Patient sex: M
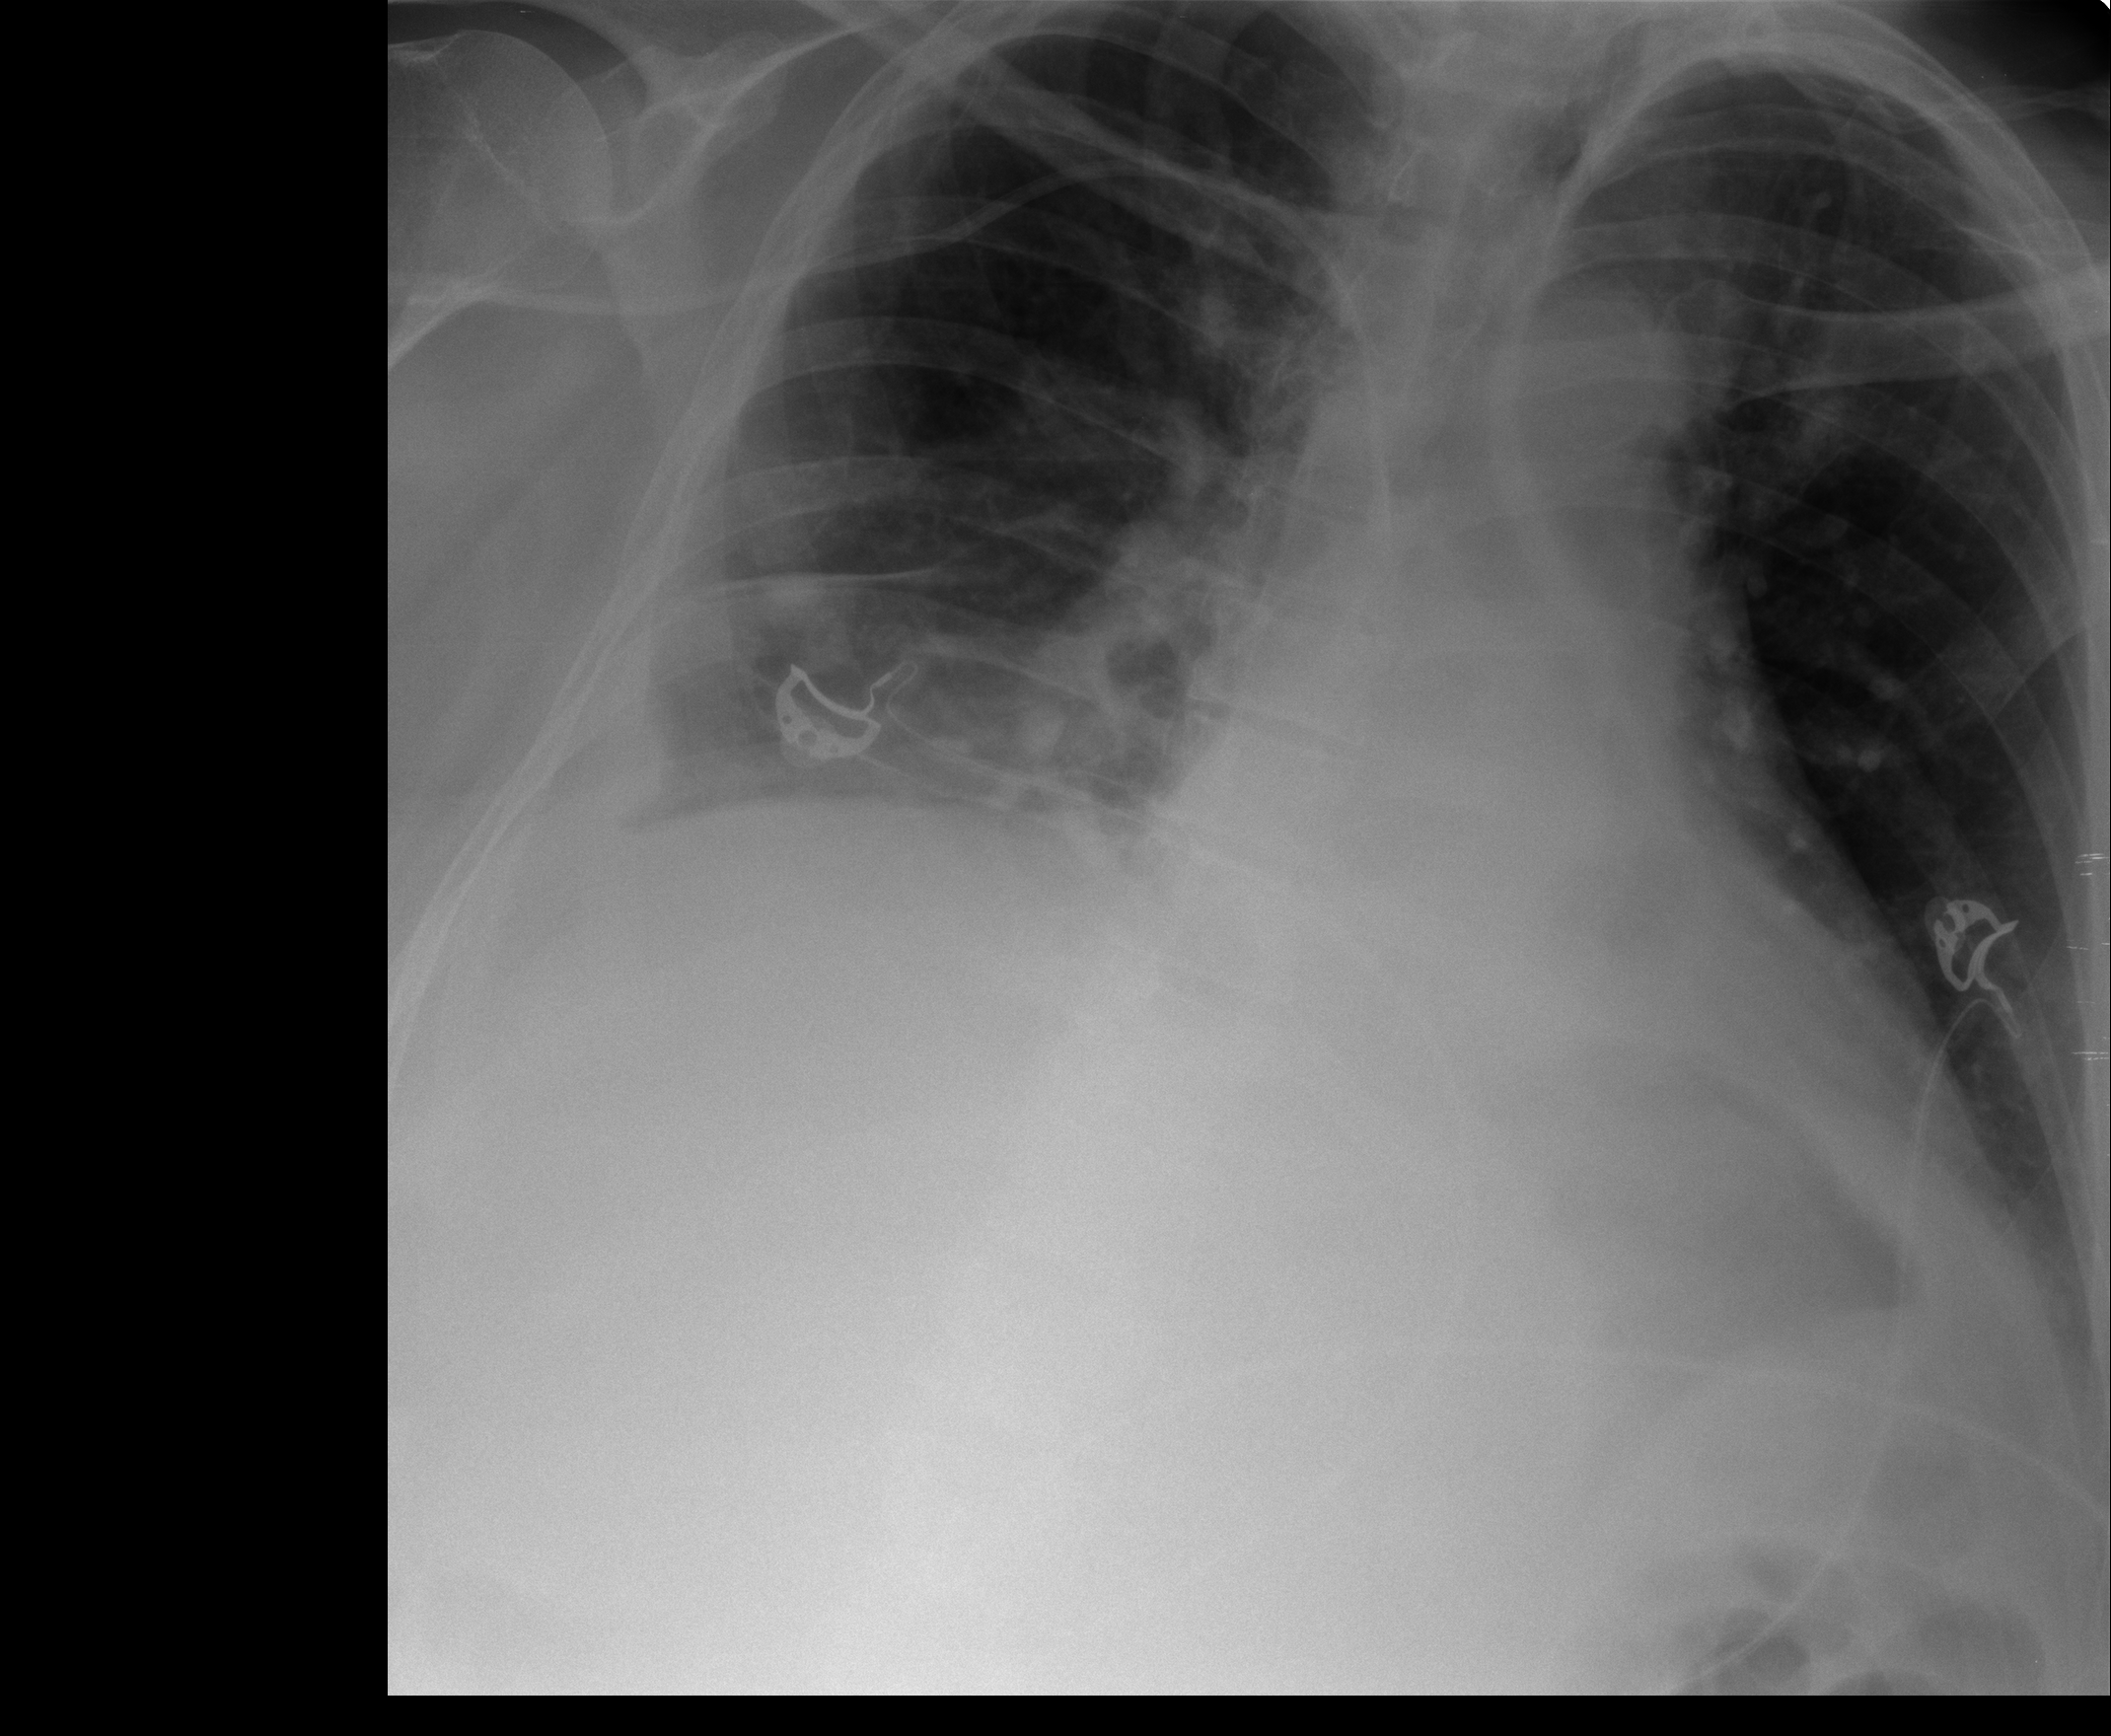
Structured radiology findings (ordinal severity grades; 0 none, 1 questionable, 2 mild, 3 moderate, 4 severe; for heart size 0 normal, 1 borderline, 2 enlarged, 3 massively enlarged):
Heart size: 0
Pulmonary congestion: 0
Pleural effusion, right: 2
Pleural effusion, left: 0
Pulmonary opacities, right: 1
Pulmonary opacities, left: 0
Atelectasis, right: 2
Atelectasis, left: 2